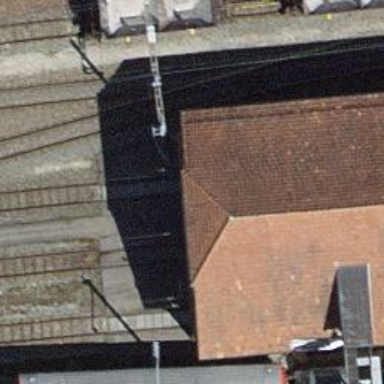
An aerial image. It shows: Narrow-gauge railway tunnel in yard area. The railway is electrified with contact lines.